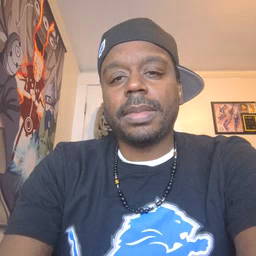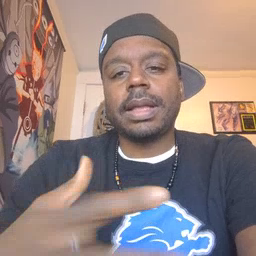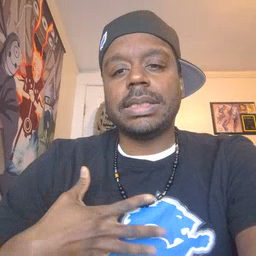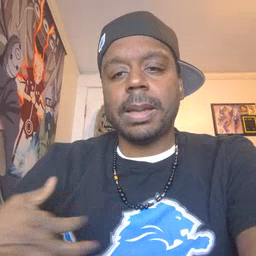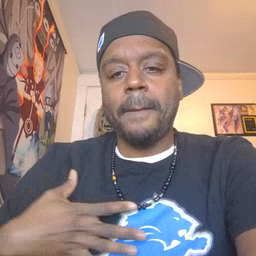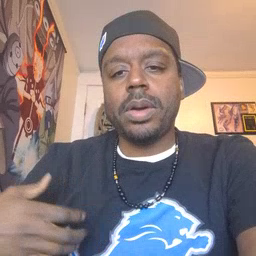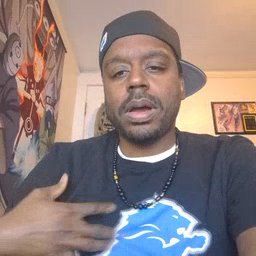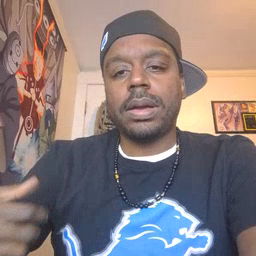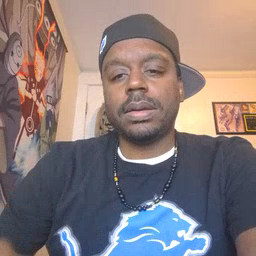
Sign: zebra